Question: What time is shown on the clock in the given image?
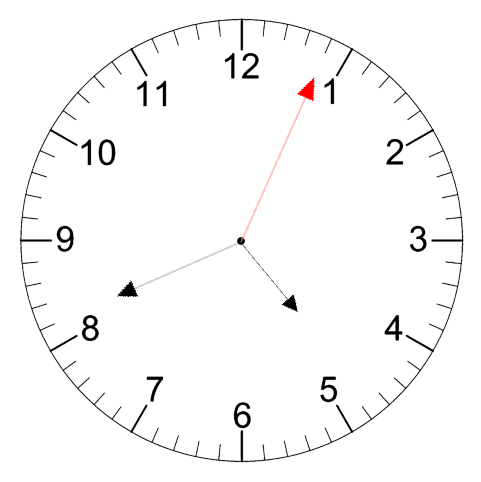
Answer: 04:41:04